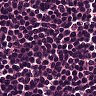
Metastatic tissue present: no